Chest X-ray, PA view. Patient: 38 years old, sex M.
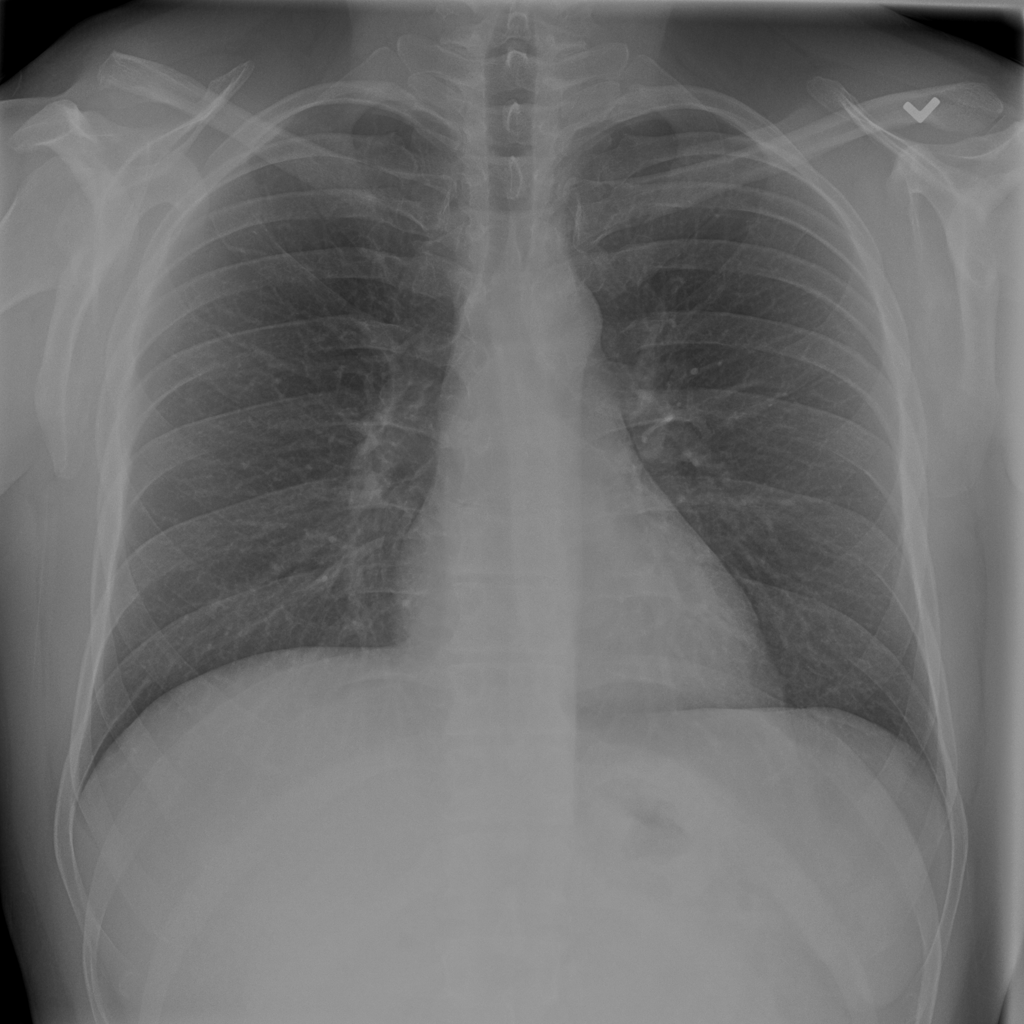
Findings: No Finding